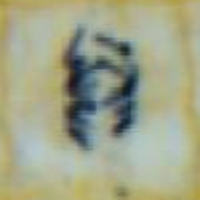
Label: anaphase